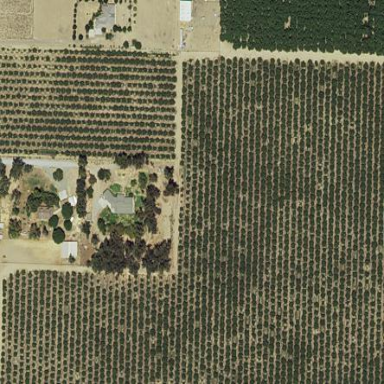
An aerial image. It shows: Orchard.